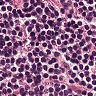
Metastatic tissue present: no